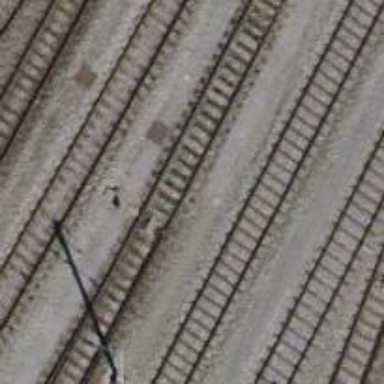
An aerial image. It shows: Railway switch.